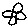
Label: flower